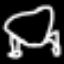
Label: frog